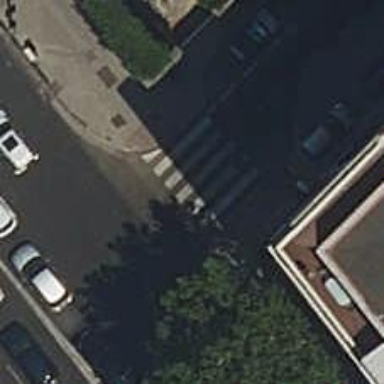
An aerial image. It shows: Asphalt footway with uncontrolled crossing.